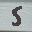
Label: 5